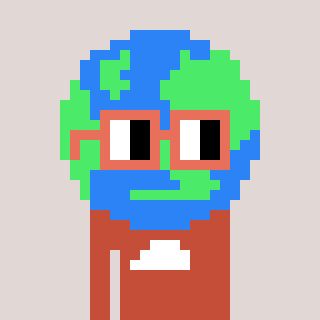
a pixel art character with square orange glasses, a earth-shaped head and a rust-colored body on a warm background